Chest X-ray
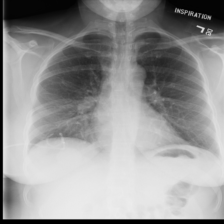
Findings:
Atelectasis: negative
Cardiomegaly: negative
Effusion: negative
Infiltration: negative
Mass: negative
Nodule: negative
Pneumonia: negative
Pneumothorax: positive
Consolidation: negative
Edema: negative
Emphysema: negative
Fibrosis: negative
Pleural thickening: negative
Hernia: negative